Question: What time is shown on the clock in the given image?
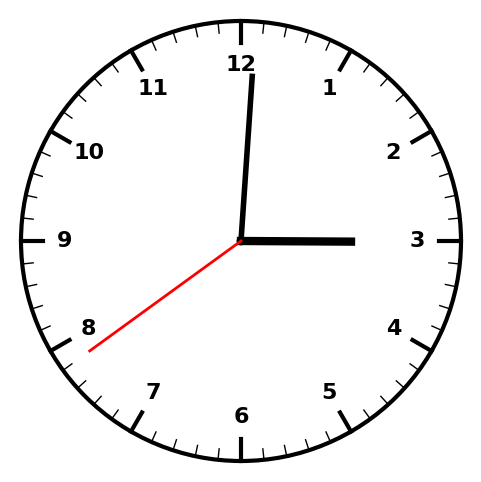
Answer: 03:00:39